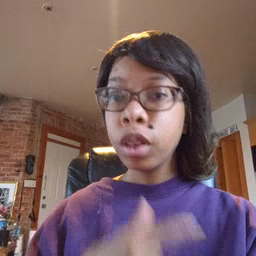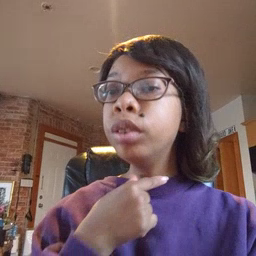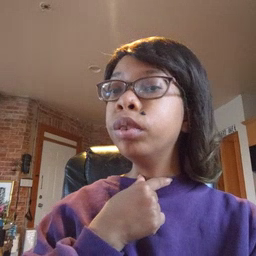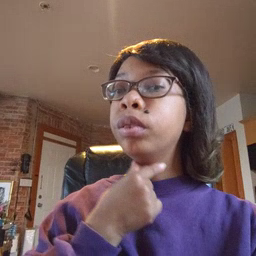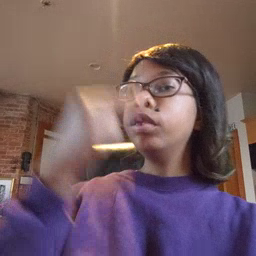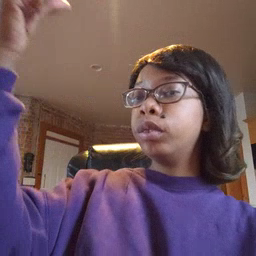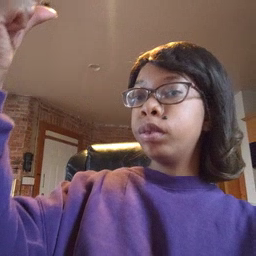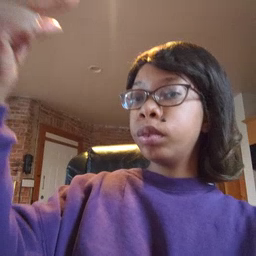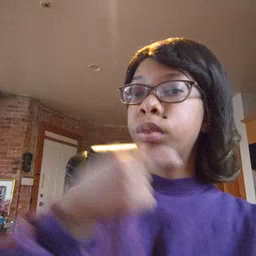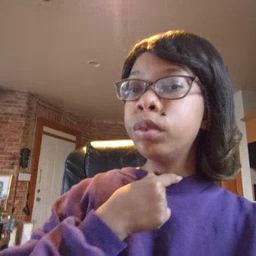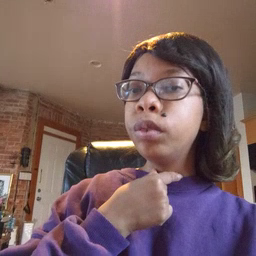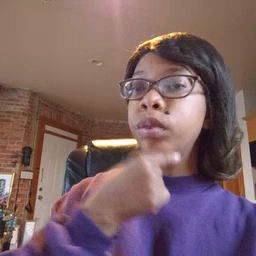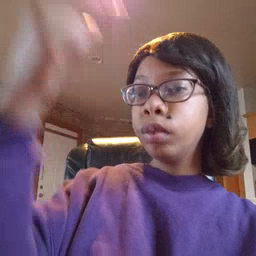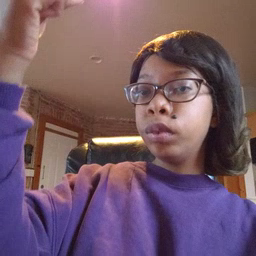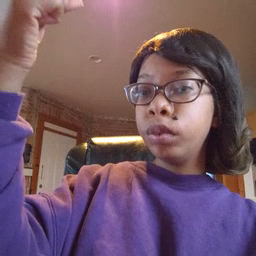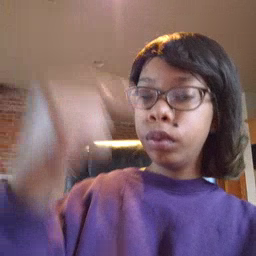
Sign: giraffe